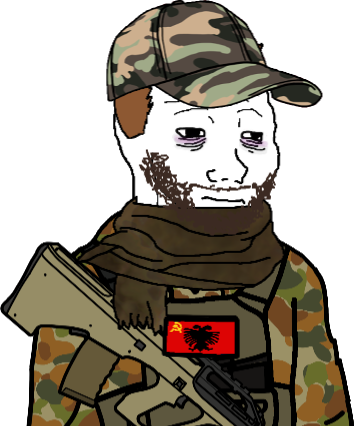
Label: 5_Doomer